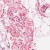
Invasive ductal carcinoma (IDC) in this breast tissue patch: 0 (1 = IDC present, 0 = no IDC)